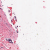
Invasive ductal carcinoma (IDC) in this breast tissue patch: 0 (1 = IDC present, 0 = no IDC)